Question: I'm trying to build a view that is going to display multiple models and aggregated data.

After doing some reading in the docs, the <URL> helper is probably the right way to build a view like this. For setting the model normally I'd just set up a Route in which I pass the needed model data:
'''
App.BuildingsRoute = Ember.Route.extend({
model: function() {
return this.store.find('buildings', '1');
}
});
'''
But if I include a template via the '{{render}}' helper, the route is not called. I'd like to know how I can pass the different models for each '{{render}}' helper independently form each other, including first filtering the model?
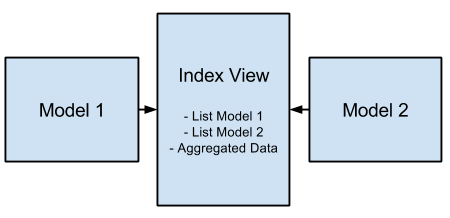
Answer: The following may be relevant:
In your BuildingsRoute you can have all of the required logic to return all relevant models e.g.:
'''
App.BuildingsRoute = Ember.Route.extend({
model: function() {
var self = this;
return new Em.RSVP.Promise(function (resolve, reject) {
new Em.RSVP.hash({
building: self.store.find('building', params.buildingId),
clients: self.store.find('client'),
products: self.store.find('product')
}).then(function (results) {
resolve({
building: results.building,
prods: results.broducts,
clients: results.clients,
foo: "bar"
});
});
}
});
'''
See <URL> for more info on how to structure and chain these.
Then in your view you can access these models as follows:
'''
{{render 'products' products}}
'''
or
'''
{{#each product in products}}
{{render 'product' product}}
{{/each}}
'''